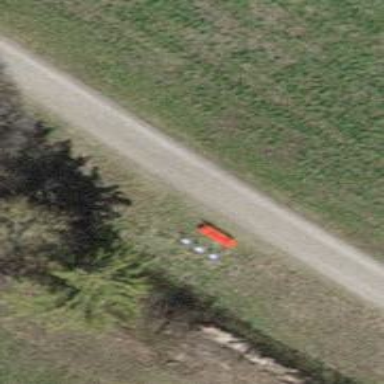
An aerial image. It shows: Bench for seating.